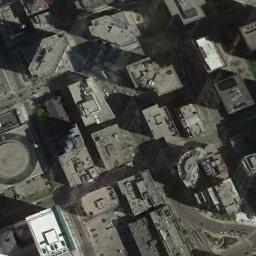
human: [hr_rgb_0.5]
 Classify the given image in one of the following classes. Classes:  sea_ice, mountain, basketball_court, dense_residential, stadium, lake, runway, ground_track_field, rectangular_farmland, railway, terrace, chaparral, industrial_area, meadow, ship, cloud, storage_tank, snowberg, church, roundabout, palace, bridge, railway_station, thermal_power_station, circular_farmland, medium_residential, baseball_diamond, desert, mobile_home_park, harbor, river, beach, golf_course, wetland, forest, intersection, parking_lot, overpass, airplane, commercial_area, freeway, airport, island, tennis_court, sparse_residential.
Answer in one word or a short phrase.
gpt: commercial_area